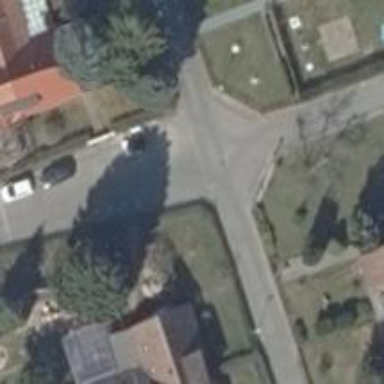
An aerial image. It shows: Living street.